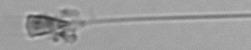
Label: Asterionellopsis_glacialis